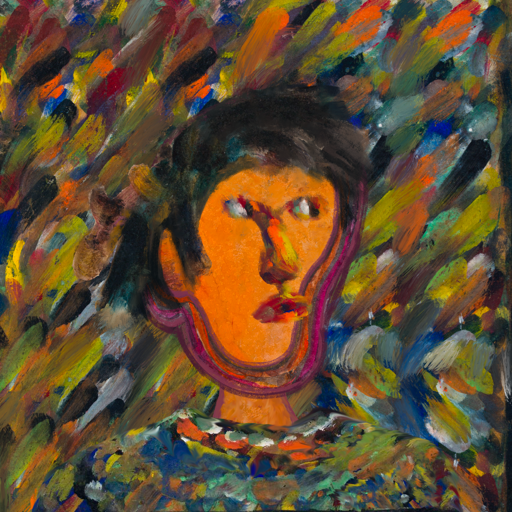
Background: An_Impression, Head And Neck Side: Hypocrite_w_Hair, Face Side: An_Impression, Bust: An_Impression, Hair Side: Pipe, Head Accessory: Blank, Second Necklace: Blank, Necklace: Blank, Baby: Blank